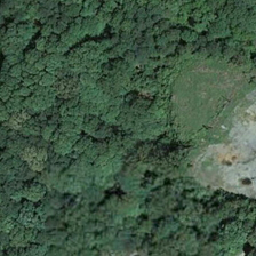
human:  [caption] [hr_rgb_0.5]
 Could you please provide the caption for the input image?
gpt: There was a semi-circular open space beside the dense woods.

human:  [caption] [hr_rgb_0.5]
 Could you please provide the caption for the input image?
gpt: The woods are dense while there's a semicircular open space on the side.

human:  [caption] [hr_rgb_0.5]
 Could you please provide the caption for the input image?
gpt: the forests are dense while there is a semi-circular space open apart.

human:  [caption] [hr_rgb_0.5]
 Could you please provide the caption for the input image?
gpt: The forest is dense while there is an open space of half circle.

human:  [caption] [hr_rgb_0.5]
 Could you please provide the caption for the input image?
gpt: The forest is dense while there is an open space of half circle.